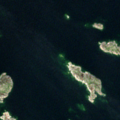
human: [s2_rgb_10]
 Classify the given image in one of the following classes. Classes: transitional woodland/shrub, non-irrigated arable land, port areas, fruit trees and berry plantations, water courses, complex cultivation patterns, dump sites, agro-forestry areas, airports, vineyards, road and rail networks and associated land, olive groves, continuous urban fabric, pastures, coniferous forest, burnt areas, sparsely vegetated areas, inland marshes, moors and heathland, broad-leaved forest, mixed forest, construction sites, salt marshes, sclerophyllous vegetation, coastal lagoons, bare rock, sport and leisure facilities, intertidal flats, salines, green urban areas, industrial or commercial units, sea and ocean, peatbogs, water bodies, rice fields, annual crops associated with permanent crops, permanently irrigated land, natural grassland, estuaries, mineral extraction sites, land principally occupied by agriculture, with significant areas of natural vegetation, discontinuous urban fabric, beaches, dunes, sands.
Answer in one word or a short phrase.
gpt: sea and ocean